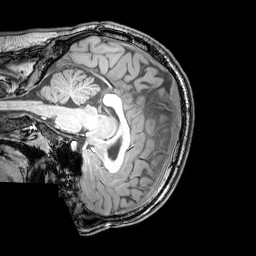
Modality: T1w
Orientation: sagittal
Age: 25
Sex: male
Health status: healthy
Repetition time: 0.081 s
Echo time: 0.037 s